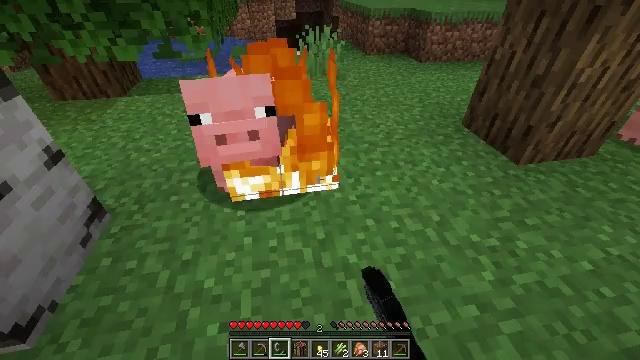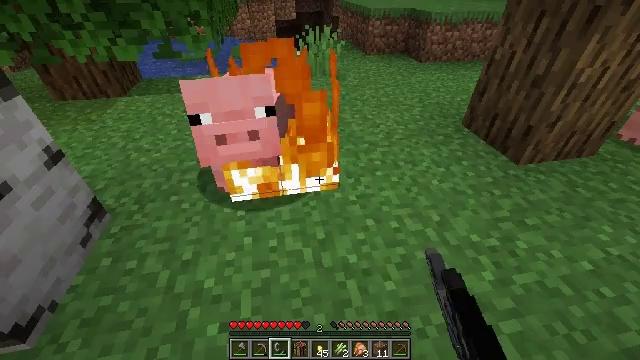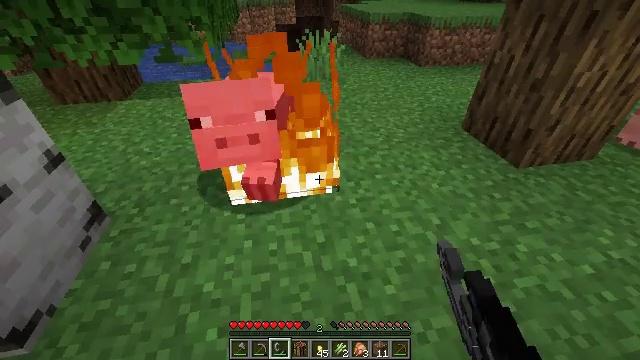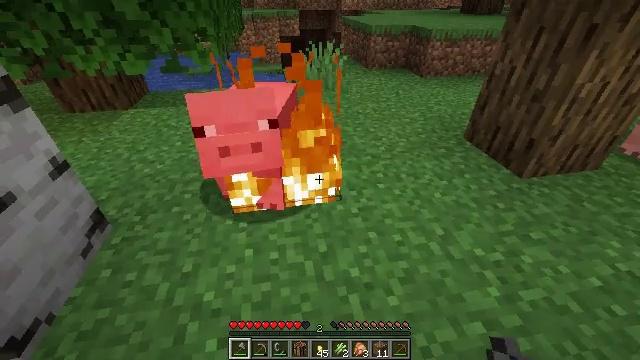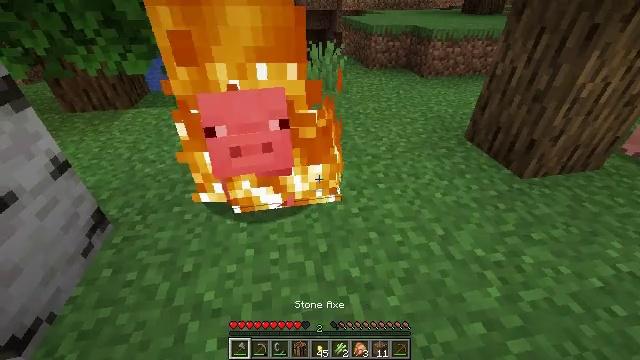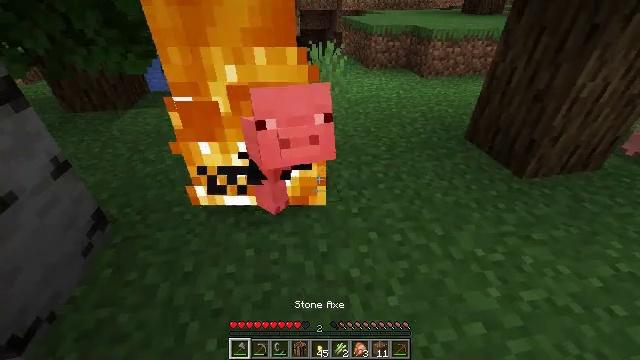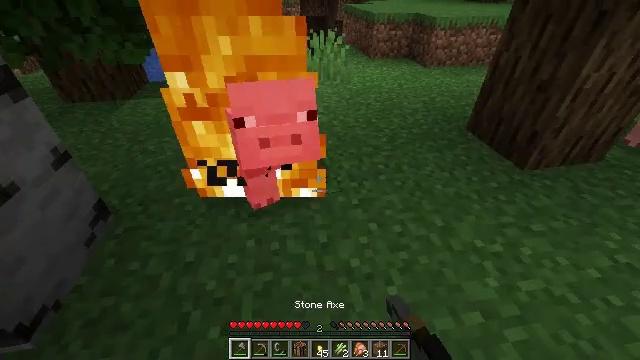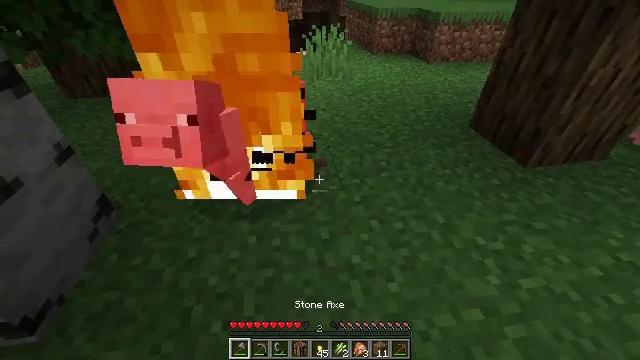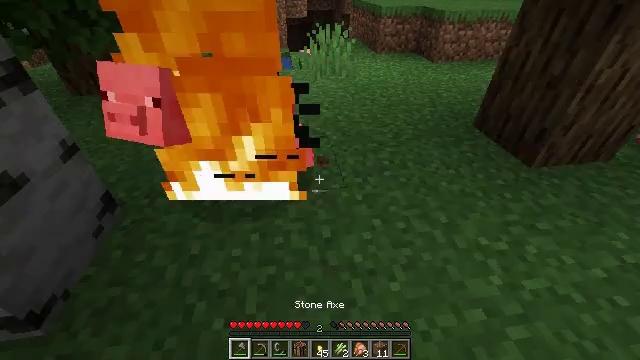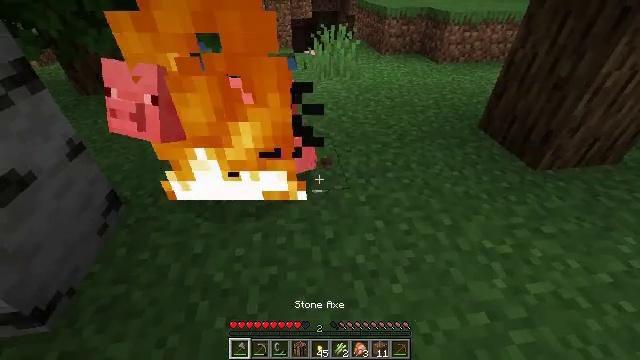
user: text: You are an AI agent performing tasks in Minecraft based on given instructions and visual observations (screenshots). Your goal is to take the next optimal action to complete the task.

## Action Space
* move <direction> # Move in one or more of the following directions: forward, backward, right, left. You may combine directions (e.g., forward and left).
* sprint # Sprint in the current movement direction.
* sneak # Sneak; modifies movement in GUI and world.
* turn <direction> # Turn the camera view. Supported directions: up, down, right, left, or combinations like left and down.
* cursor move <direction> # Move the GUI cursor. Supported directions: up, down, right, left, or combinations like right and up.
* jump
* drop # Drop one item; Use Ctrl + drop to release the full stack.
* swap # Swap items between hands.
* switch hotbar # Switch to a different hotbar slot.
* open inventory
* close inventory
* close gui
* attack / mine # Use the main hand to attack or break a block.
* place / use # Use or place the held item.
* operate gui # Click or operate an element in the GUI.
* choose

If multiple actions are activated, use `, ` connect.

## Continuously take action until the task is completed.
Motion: motion action
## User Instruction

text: Remove the fire source.
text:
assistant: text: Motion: no_op
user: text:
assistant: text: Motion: no_op
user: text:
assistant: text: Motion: turn up, switch to hotbar 1
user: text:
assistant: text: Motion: switch to hotbar 1
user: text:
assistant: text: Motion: attack / mine
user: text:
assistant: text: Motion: turn down, attack / mine
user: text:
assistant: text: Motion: no_op
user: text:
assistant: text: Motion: no_op
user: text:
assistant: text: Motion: no_op
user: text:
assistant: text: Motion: no_op